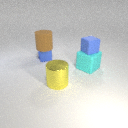
small blue metal cube to the left of large cyan rubber cube